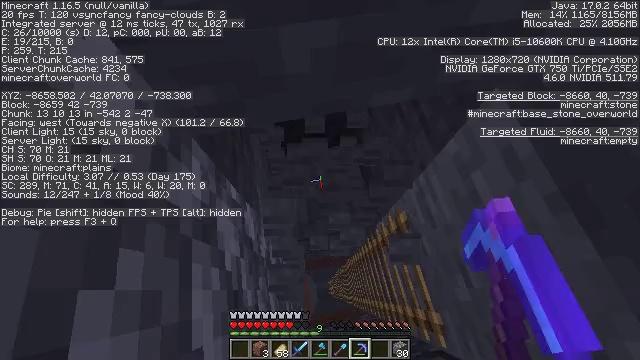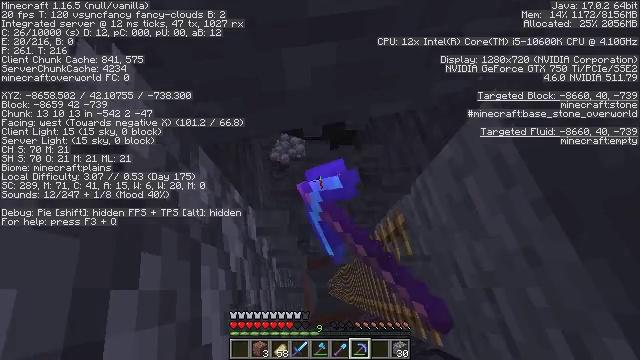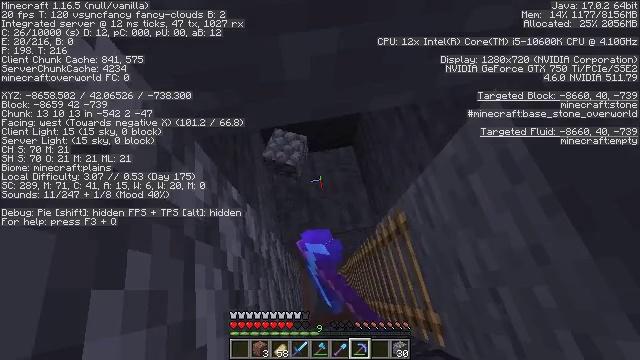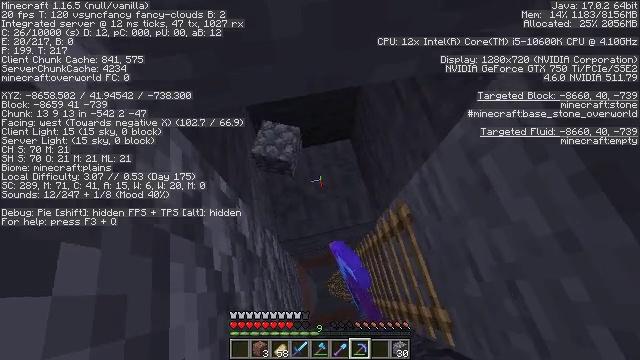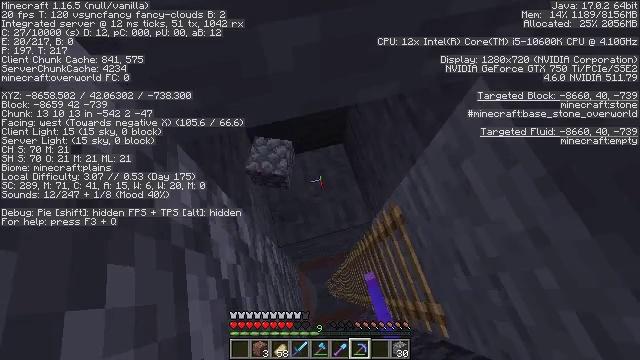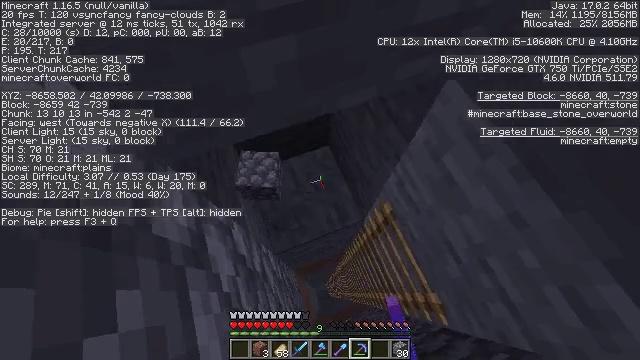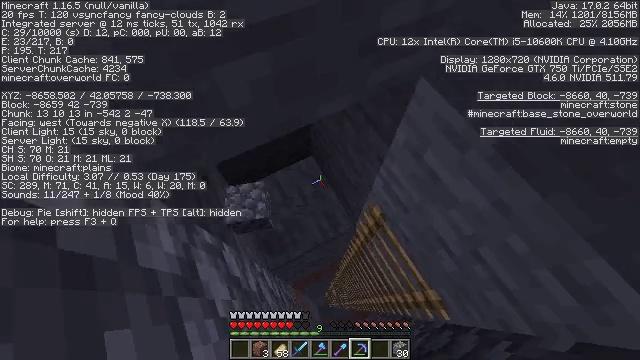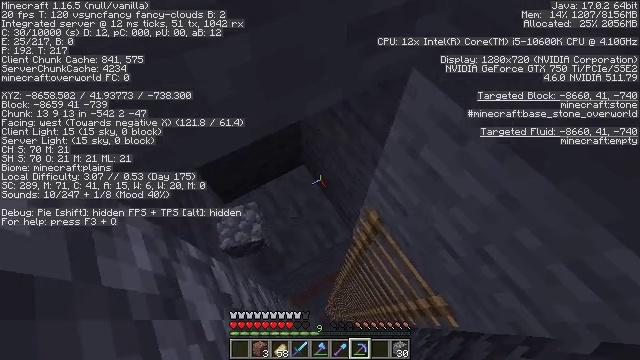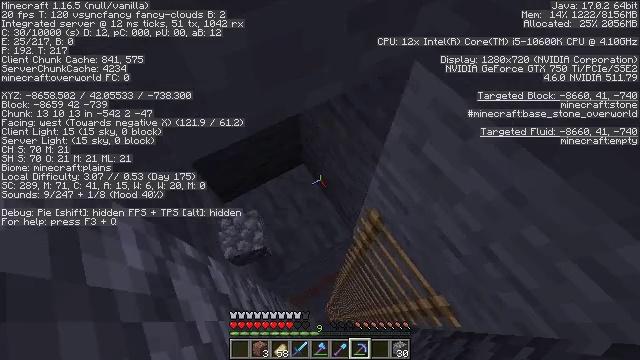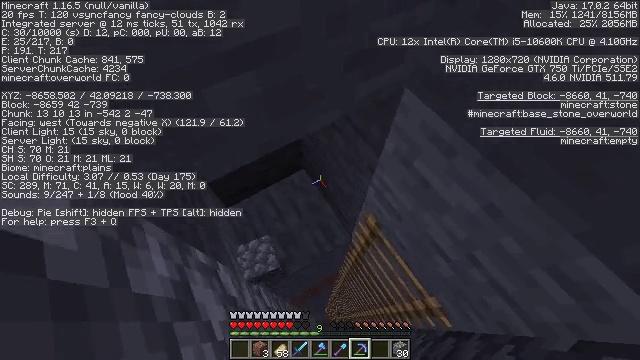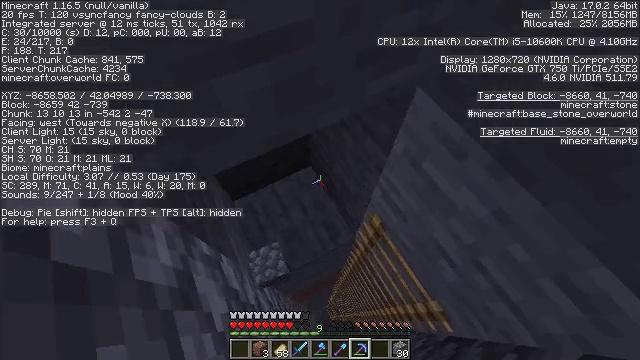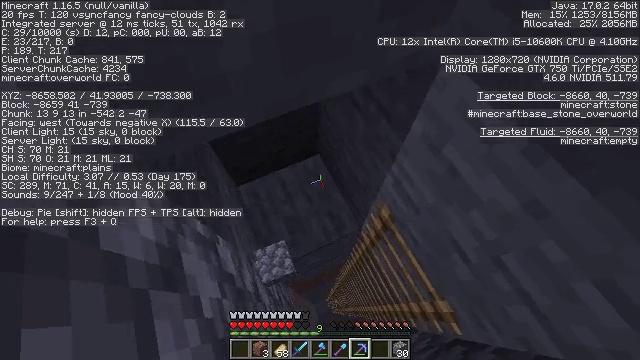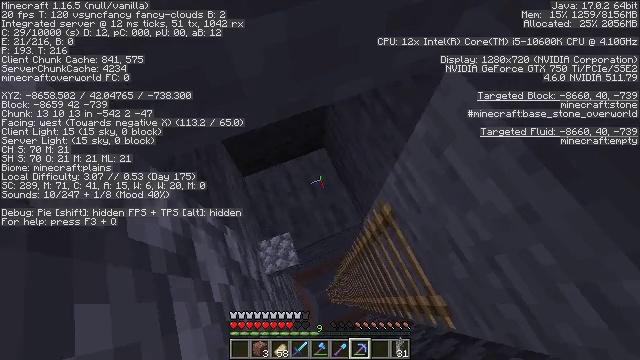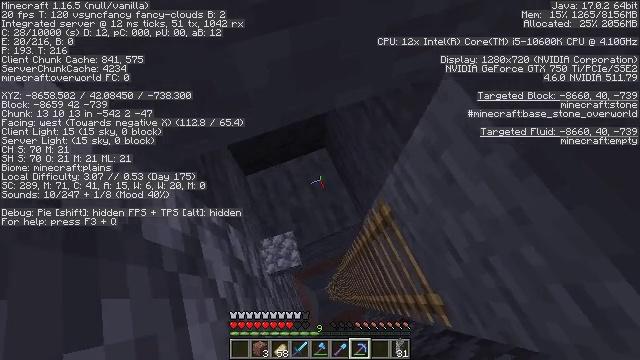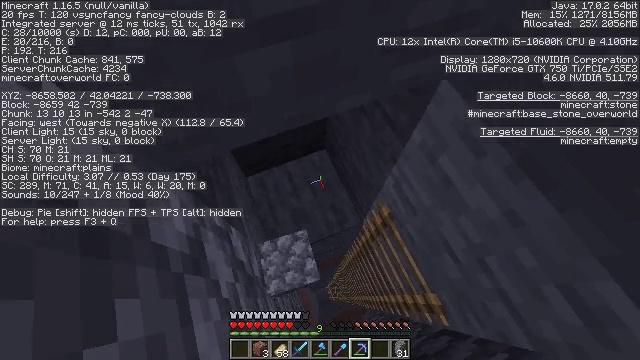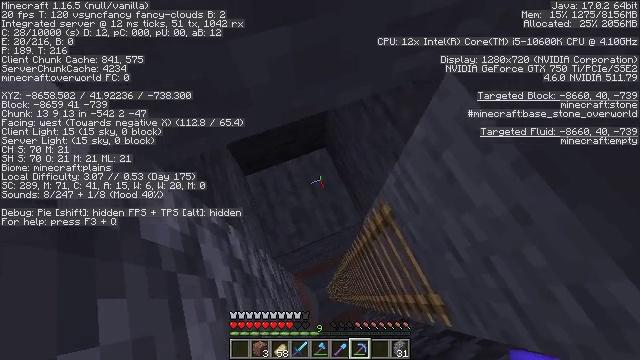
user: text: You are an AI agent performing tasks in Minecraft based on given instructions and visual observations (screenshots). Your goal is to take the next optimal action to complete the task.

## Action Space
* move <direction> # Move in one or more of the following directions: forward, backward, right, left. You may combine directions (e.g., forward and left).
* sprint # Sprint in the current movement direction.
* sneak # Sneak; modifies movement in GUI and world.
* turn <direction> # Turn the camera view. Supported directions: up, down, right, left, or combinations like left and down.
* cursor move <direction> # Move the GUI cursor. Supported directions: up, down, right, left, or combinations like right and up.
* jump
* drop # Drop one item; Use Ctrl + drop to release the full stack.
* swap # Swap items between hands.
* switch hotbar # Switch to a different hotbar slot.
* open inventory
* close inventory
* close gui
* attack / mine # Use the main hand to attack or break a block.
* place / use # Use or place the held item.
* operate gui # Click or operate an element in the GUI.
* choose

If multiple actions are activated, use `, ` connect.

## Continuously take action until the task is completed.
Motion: motion action
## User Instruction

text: Disassemble the ladder.
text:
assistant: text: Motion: attack / mine, jump
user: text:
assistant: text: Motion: attack / mine, jump
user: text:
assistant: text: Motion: turn right, attack / mine, jump
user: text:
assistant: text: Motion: turn right, jump
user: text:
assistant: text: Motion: turn right, jump
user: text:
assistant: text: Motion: turn right and up, jump
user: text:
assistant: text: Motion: turn right and up, jump
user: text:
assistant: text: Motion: jump
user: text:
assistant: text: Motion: jump
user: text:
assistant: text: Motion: turn left, jump
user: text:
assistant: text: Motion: turn left and down, jump
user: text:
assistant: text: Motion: turn left and down, jump
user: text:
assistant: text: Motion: jump
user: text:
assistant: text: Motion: jump
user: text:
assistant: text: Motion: jump
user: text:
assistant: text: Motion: jump
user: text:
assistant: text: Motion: jump
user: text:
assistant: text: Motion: jump
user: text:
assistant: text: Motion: jump
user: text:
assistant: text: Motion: turn left, jump
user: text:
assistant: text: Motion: turn left, jump
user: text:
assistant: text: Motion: turn left, jump
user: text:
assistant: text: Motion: jump
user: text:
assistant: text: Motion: jump
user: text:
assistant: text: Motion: jump
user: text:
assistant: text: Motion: jump
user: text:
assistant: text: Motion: jump
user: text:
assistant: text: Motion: jump
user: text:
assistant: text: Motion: jump
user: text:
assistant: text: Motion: turn down, jump